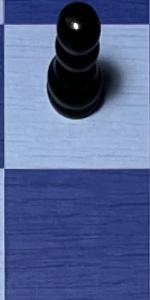
Label: Empty